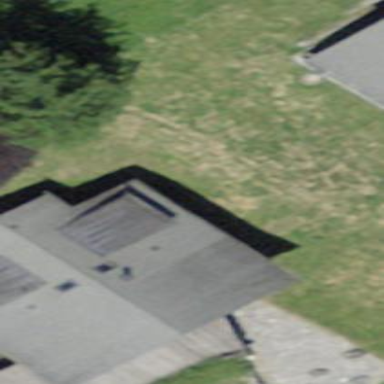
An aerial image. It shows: Building.